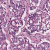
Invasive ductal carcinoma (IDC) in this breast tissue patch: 1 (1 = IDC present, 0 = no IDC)